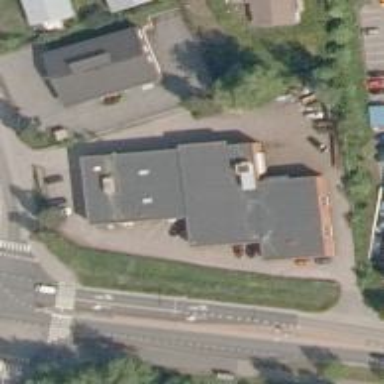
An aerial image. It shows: Industrial building.